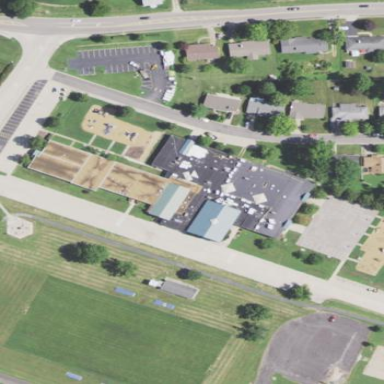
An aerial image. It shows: School building.